Question: I have a table layout with 5rows. I'd like the size of first row to take the rest of the screen while the remaining rows take as much space they need based on the content inside.
My first intuition was to make the first row's layout width and height set to 'match_parent' while having the other rows' width to 'match_parent' and height to 'wrap_content'. Needless to say, this does not work.
How can I accomplish this?

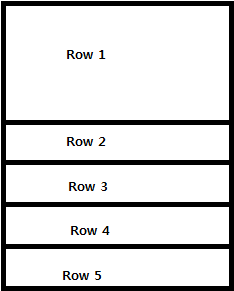
Answer: > I'd like the size of first row to take the rest of the screen while
the remaining rows take as much space they need based on the content
inside.
I think that using 'android:layout_weight="1"' on the first 'TableRow' should solve the problem you have.